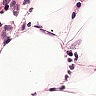
Metastatic tissue present: no